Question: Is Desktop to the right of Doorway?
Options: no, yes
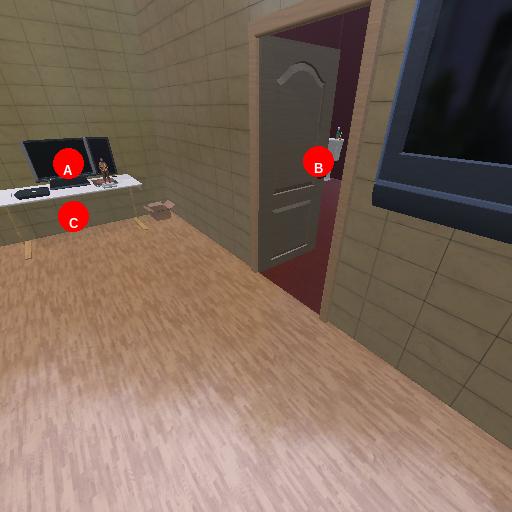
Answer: no